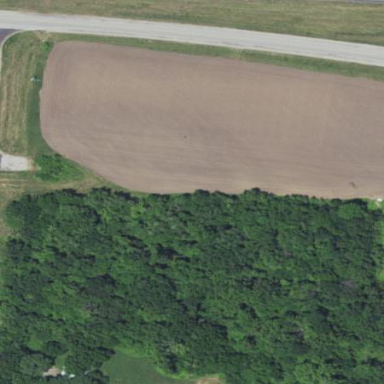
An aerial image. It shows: Deciduous broadleaved woodland.